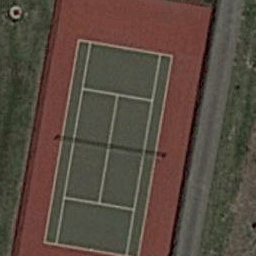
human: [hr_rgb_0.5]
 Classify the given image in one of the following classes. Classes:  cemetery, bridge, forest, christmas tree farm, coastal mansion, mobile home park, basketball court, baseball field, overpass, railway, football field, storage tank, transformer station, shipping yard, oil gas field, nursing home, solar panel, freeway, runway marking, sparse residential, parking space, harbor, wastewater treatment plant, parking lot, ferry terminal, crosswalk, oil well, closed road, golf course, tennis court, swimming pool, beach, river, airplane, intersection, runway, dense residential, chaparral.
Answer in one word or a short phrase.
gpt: tennis court